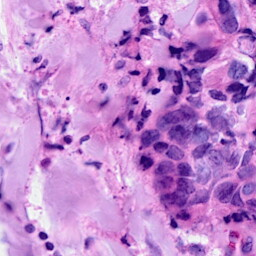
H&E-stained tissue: Breast